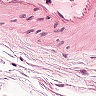
Metastatic tissue present: no